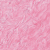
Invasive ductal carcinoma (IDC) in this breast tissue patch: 0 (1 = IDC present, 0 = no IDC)